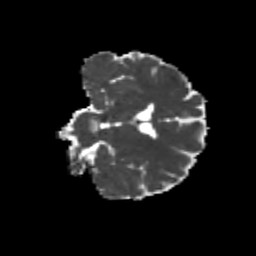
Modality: MD
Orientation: coronal
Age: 26
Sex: female
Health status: healthy
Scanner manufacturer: siemens
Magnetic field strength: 3 T
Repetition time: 8.6 s
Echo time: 0.095 s